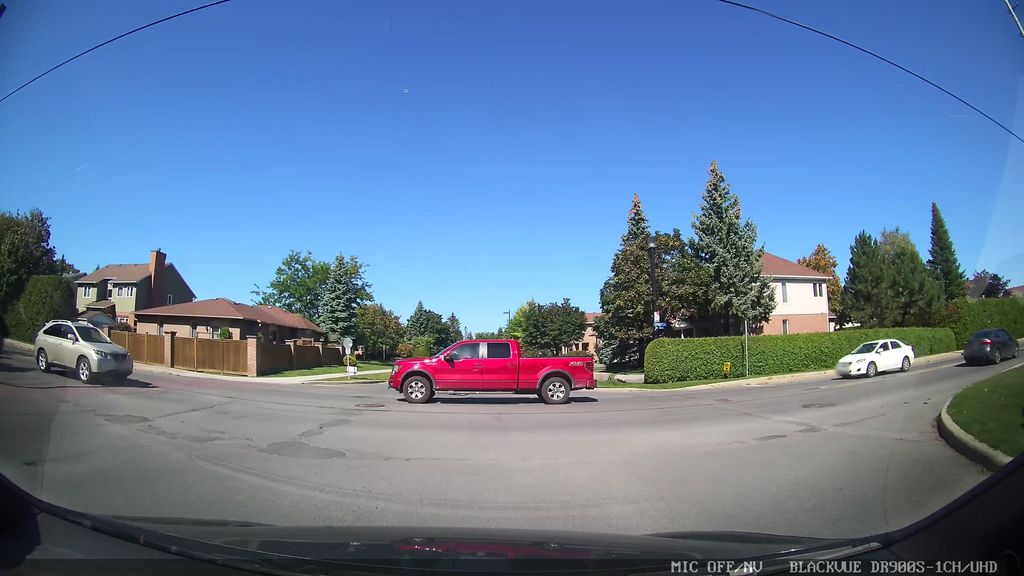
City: ottawa-gatineau